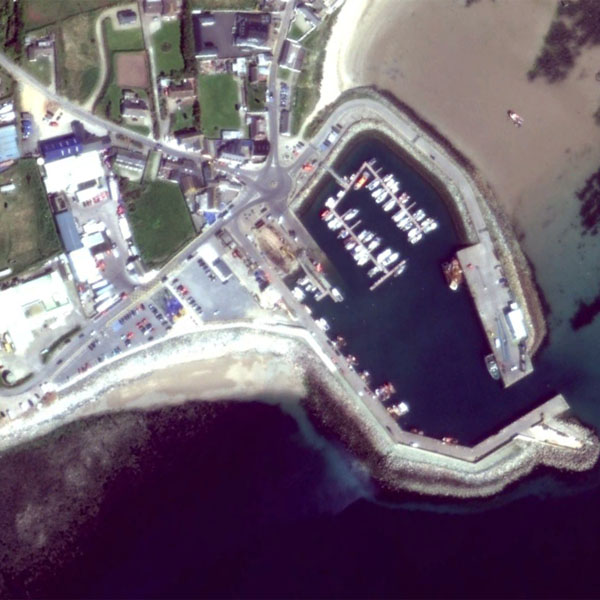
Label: Port